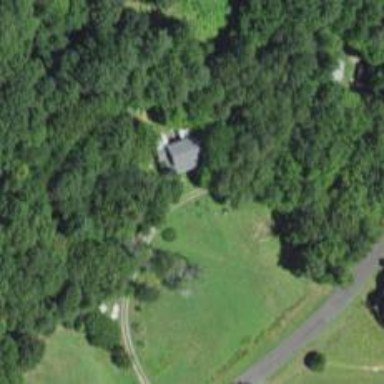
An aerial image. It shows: Driveway.